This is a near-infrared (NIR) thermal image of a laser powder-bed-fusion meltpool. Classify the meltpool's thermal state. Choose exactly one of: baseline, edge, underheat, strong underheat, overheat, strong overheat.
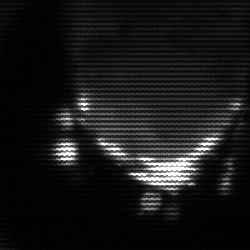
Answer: baseline